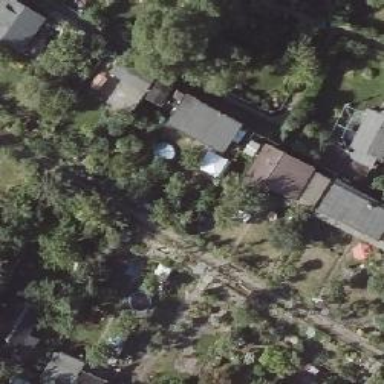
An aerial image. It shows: Plot within allotments.